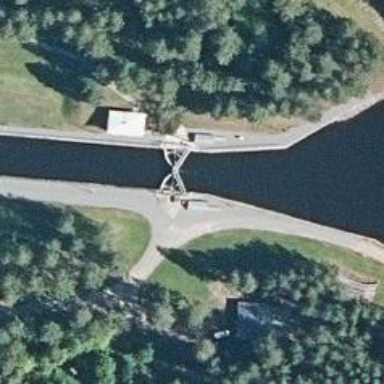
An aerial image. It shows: Lock gate on waterway.